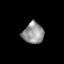
Tissue: skin
Cell type: Epithelial cells
Senescence score: 0.2664
Nuclear area (px): 436
Mean DAPI intensity: 148.161